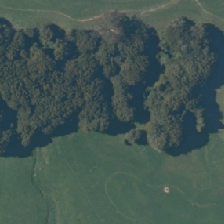
Land cover: indigenous_forest